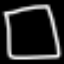
Label: square